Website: lowes
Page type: account-selection
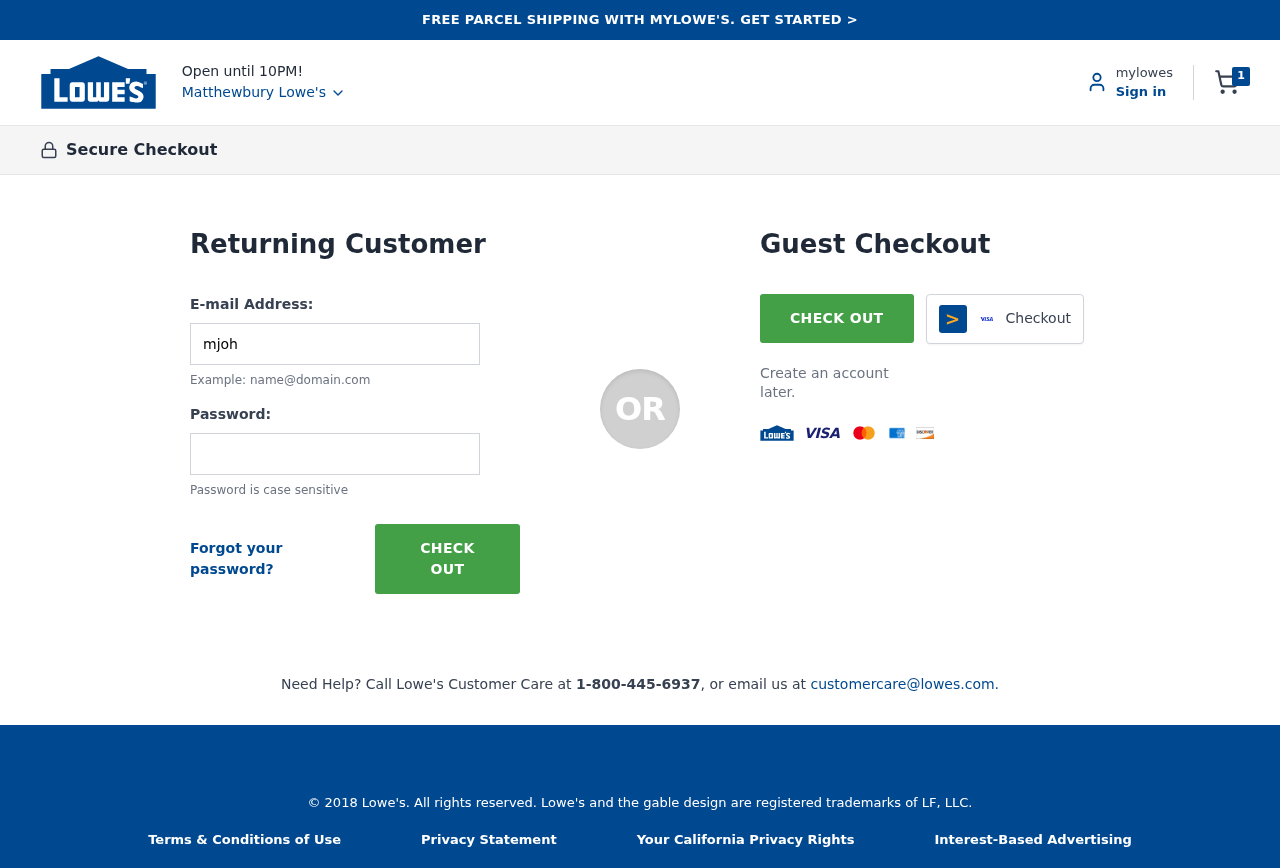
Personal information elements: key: PII_CITY
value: Matthewbury Lowe's
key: PII_LOGIN_USERNAME
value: mjohnson434
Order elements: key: ORDER_NUM_ITEMS
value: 1